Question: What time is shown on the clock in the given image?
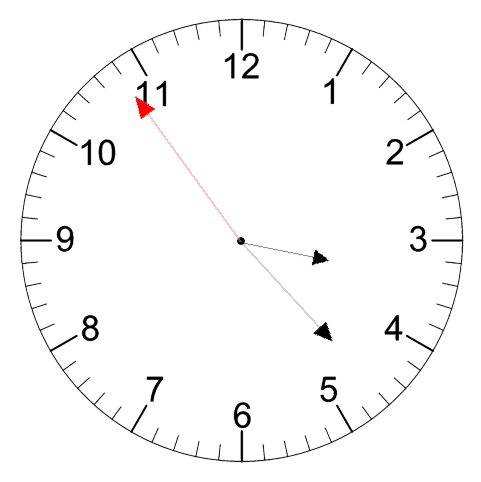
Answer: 03:22:54